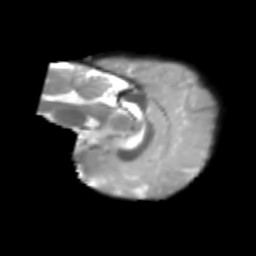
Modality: T2w
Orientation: sagittal
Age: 6
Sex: male
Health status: healthy